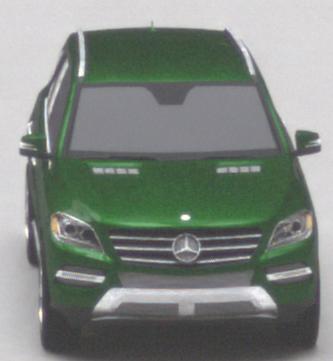
Make: Mercedes-Benz
Model: ML 350
Detailed model: M-Class (166)
Model produced from: 2011/11
Model produced until: 2014/10
Doors: 5
Color: green
Road condition: dry road
Daytime: midday
Contrast: medium contrast